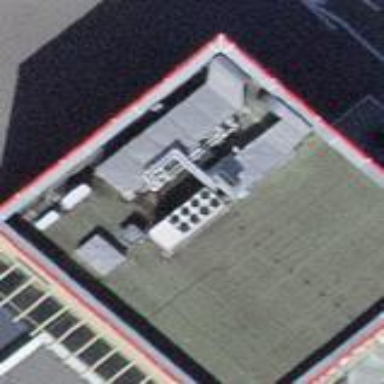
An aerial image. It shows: Fast food restaurant building.